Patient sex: M
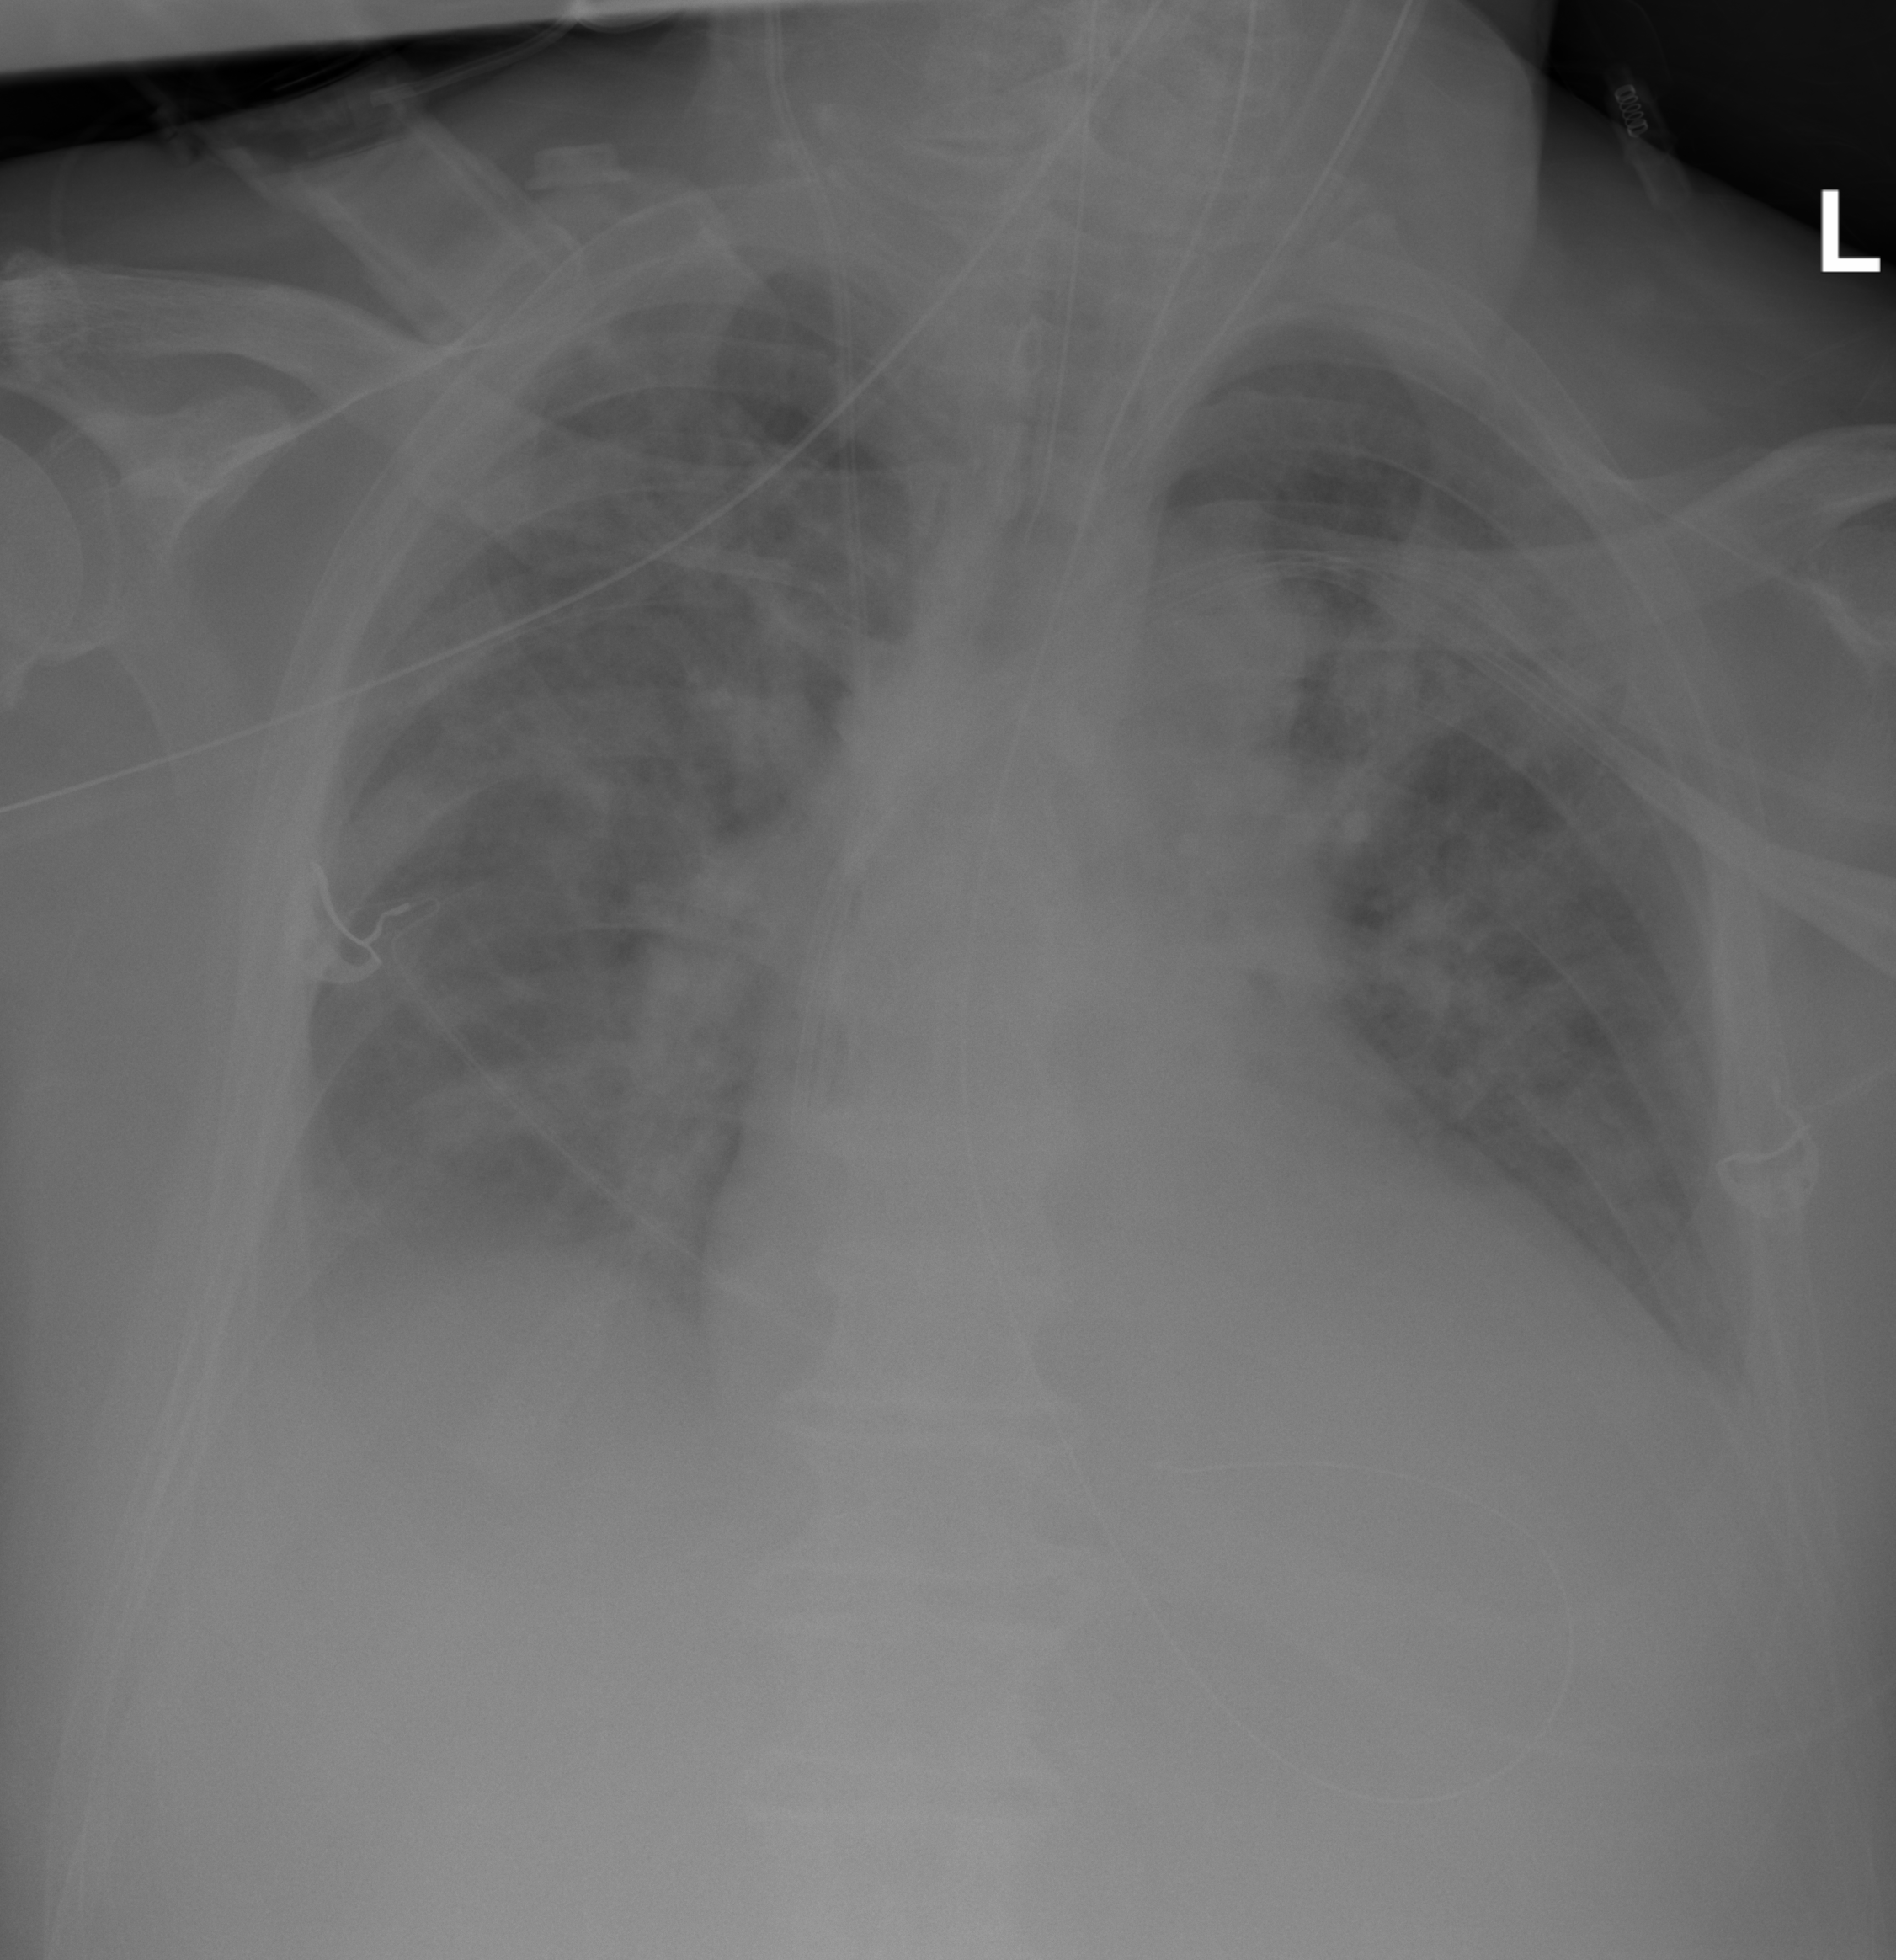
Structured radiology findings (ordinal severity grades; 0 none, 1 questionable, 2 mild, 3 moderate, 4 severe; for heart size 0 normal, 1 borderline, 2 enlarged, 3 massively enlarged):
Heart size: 2
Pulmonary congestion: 0
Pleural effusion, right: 3
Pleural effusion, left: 2
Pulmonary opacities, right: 3
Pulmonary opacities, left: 3
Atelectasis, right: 2
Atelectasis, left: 2